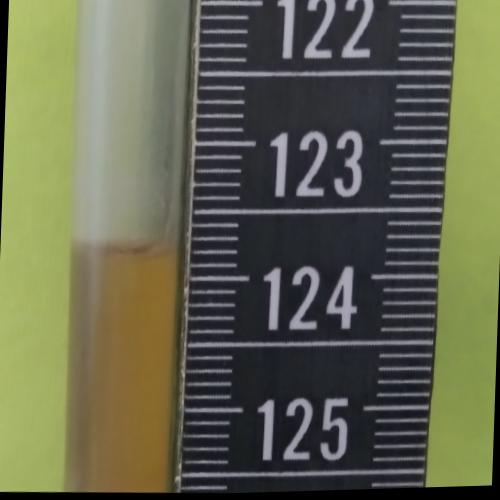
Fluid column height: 123.8 cm